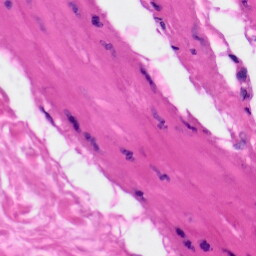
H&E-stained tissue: Skin